Question: I think I need some more assistance with the concept of floating. This time my question revolves around floating two or more elements to the left. How does this work exactly? I know that a float lifts the children of the element off the page and moves them all the way to the left. All other elements respond by wrapping around... but how does the concept of floating two elements apply to this?
Here is what I understand: Say I have two DIVs, a and b. Float a to left, b's content will wrap around it... but if I float b to the left... How does the content respond to a?
Here is something I was messing around with to see if I could understand this concept.

The first DIV has an inline style that floats it to the left... But see how the second DIV with no inline style margin is all wacky?... It doesn't show this wacky margin when the DIV is floated to the left also.
I know inline styles are bad... I was just using them to showcase an example here.
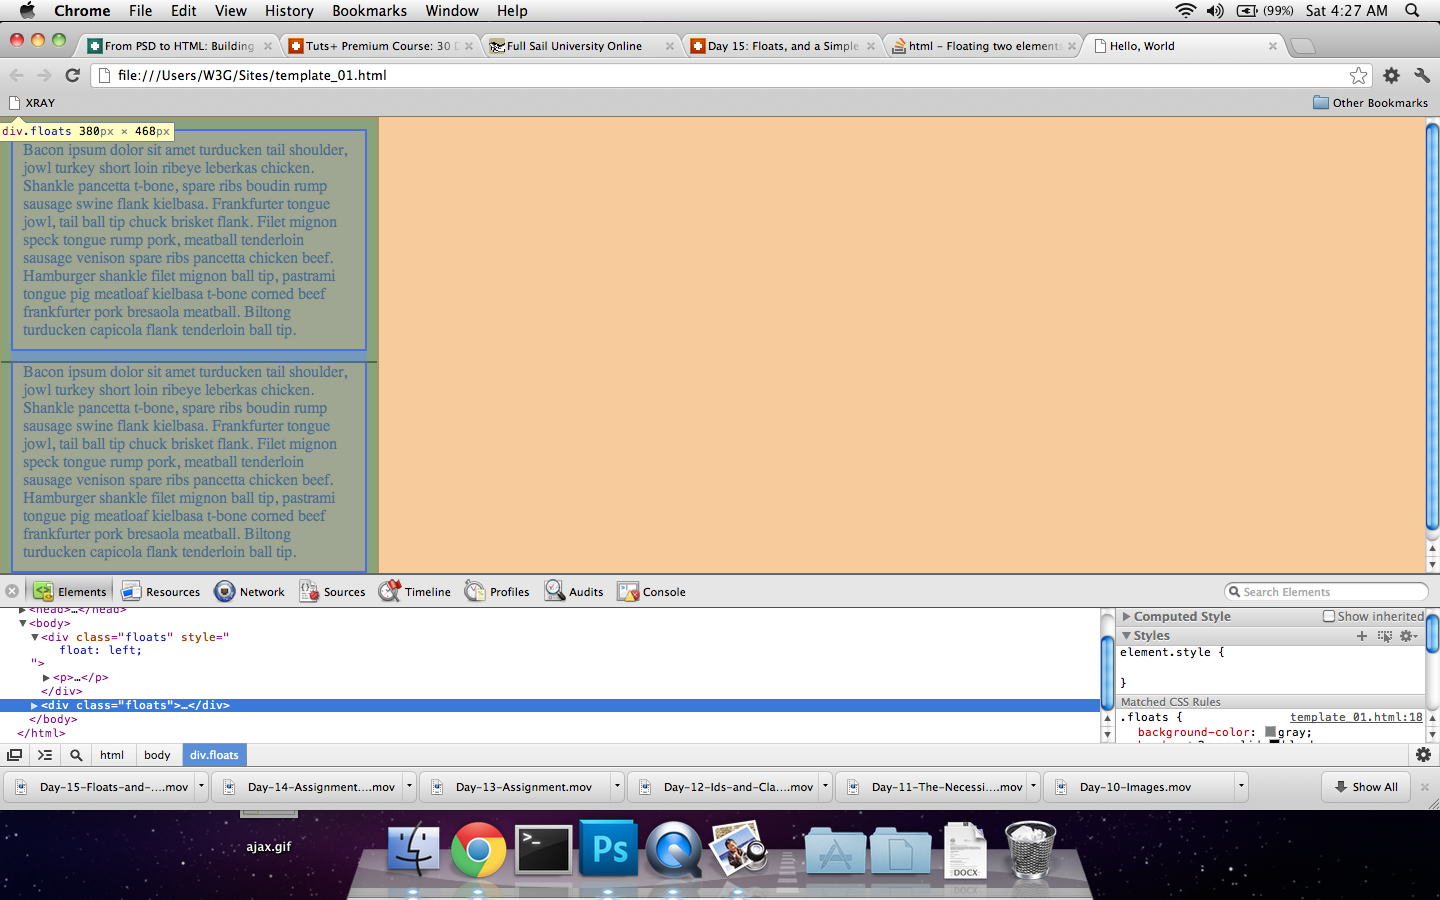
Answer: Here's a series of very comprehensive tutorials: <URL>. By following the tutorials it becomes very clear how floating works.
To answer your specific question: When you have two elements with 'float:left', then the surrounding content will wrap the second element, then the first if there's room left.
Example: <URL>